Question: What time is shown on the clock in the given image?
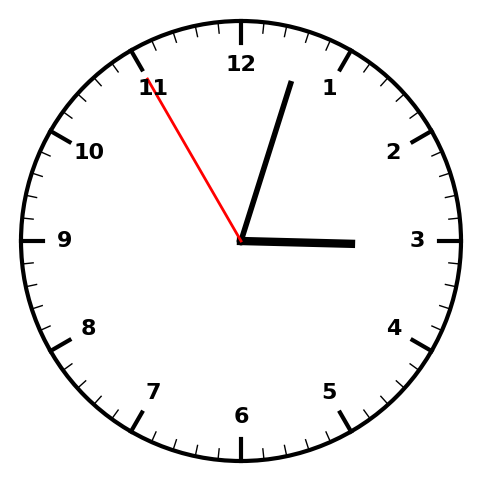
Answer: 03:02:55